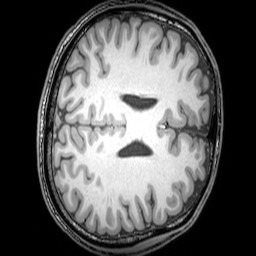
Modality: T1w
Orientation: axial
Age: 24
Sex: male
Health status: healthy
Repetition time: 0.081 s
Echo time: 0.037 s